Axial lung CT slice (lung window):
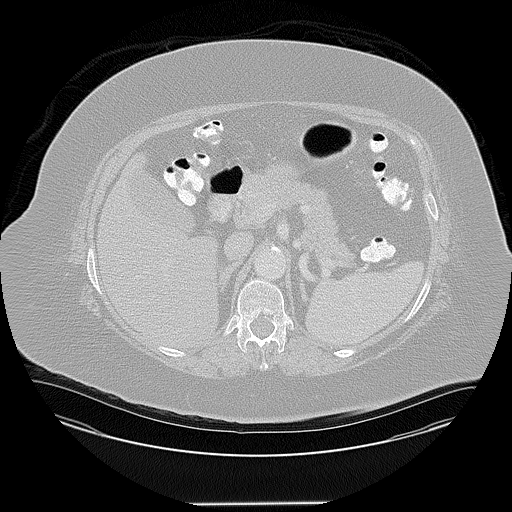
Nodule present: no